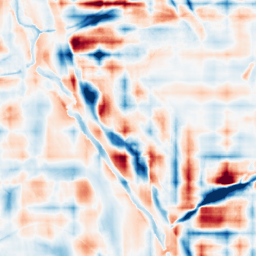
Category: wavelet
Decomposition family: wavelet_reverse_biorthogonal
Decomposition parameters: wavelet: rbio2.4
level: 5
Upsampling method: cubic_mitchell
Upsampling parameters: scale: 4
Upsampling scale: 4